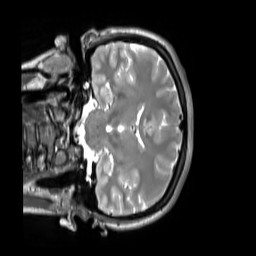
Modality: T2w
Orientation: coronal
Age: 24
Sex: female
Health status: ill
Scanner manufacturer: siemens
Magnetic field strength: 3 T
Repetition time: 2.8 s
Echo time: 0.326 s